Question: Count the number of objects in the diagram.
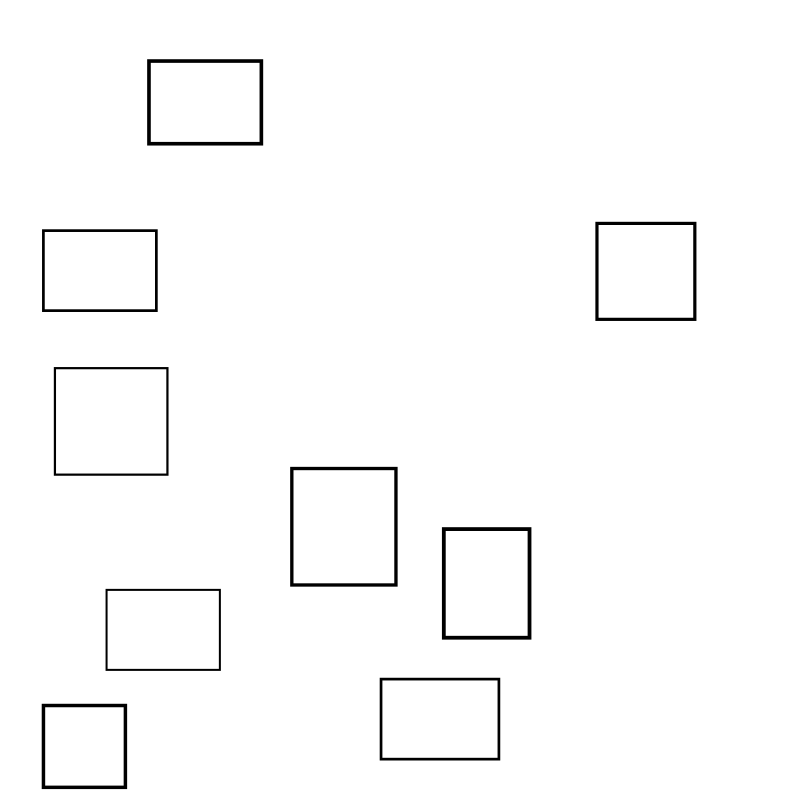
Answer: 9